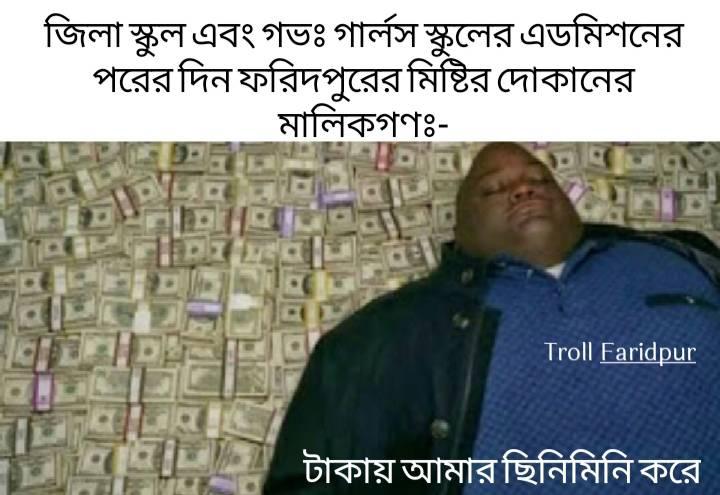
Caption: জিলা স্কুল এবং গভঃ গার্লস স্কুলের এডমিশনের পরের দিন ফরিদপুরের মিষ্টির দোকানের মালিকগণঃ    টাকায় আমার ছিনিমিনি করে
Label: non-hate